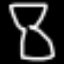
Label: hourglass